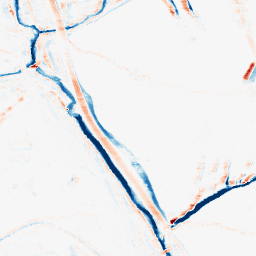
Category: morphological
Decomposition family: morphological_rect
Decomposition parameters: operation: average
width: 10
height: 5
Upsampling method: sinc_blackman
Upsampling parameters: scale: 4
kernel_size: 16
Upsampling scale: 4